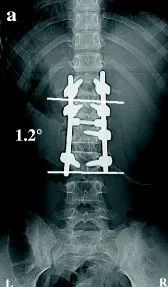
Postoperative radiographs and CT images. Postoperative radiographs revealed that the L1-L3 scoliosis was corrected to 1.2.
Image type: radiology (x_ray)